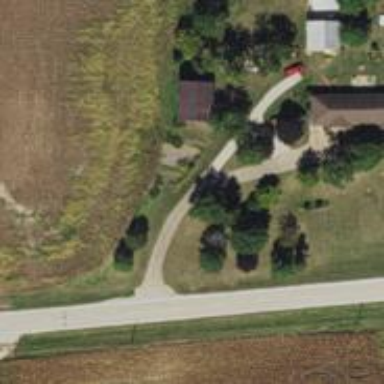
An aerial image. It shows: Driveway.